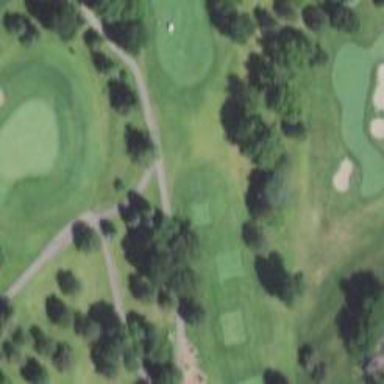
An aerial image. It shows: Service road designated as golf cart path.